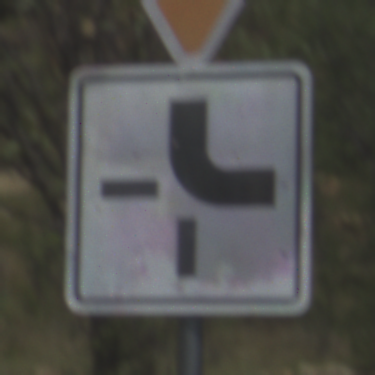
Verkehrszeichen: VerlaufVorfahrtsstrasse4
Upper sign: VorfahrtGewaehren
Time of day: Midday
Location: Outdoor (Nature)
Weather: PartlyCloudy
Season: Autumn
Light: Natural